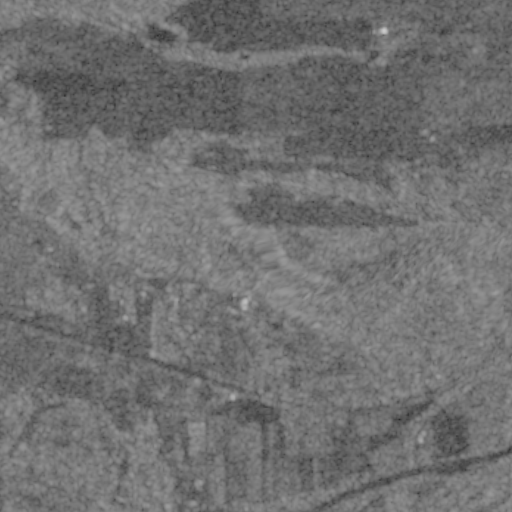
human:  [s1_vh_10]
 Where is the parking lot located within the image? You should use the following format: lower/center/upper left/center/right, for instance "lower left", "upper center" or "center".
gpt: The parking lot is located in the lower center of the image.
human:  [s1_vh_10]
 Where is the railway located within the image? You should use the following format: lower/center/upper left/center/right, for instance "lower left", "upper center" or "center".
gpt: The railway is located in the lower right of the image.
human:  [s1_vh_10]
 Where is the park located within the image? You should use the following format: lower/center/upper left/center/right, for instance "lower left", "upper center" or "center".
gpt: There is no park in the image.

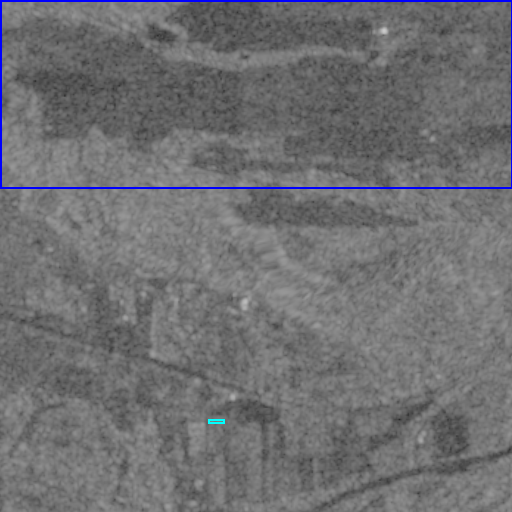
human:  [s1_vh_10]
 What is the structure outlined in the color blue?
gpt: The structure outlined in blue is a crop field.
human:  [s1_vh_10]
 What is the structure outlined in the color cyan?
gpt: The structure outlined in cyan is a building.
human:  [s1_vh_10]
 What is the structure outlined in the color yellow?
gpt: There is no yellow outline.